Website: apple
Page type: address-validator
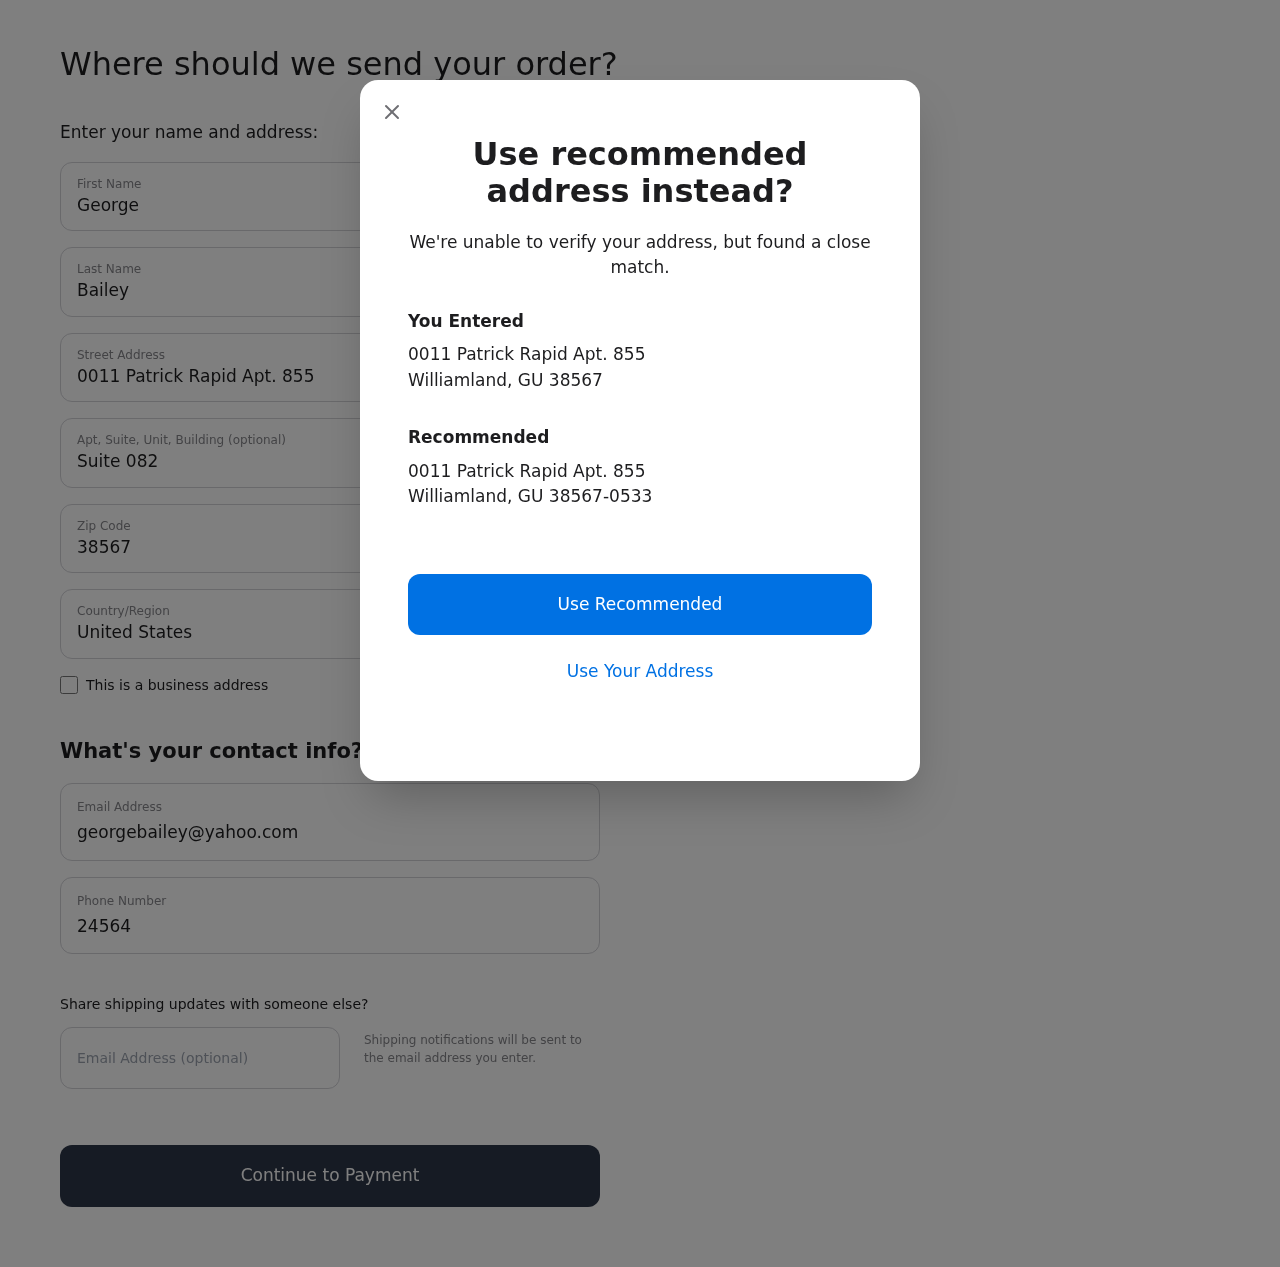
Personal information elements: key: PII_CITY
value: Williamland
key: PII_COUNTRY
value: United States
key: PII_EMAIL
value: georgebailey@yahoo.com
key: PII_FIRSTNAME
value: George
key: PII_GIFT_EMAIL
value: mary.johnson@yahoo.com
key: PII_LASTNAME
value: Bailey
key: PII_PHONE
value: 2456408756
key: PII_POSTCODE
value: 38567
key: PII_POSTCODE_FULL
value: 38567-0533
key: PII_STATE_ABBR
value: GU
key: PII_STREET
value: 0011 Patrick Rapid Apt. 855
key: PII_STREET2
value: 0011 Patrick Rapid Apt. 855
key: PII_STREET2
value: Suite 082
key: PII_CITY2
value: Williamland
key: PII_STATE_ABBR2
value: GU